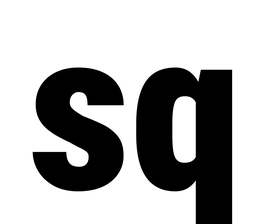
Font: Roboto_Condensed_Black